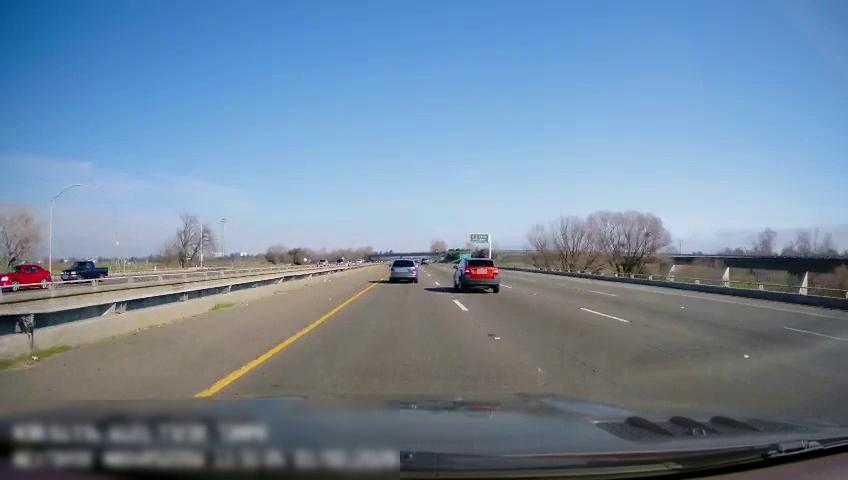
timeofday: Day
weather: Sunny
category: Drivable Space
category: Drivable Space
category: Vehicles | SUV
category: Vehicles | Car
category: Vehicles | Truck
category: Vehicles | Truck
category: Vehicles | Car
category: Vehicles | SUV
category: Lanes | Current Lane
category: Lanes | Current Lane
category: Lanes | Alternate Lane
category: Lanes | Alternate Lane
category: Lanes | Alternate Lane
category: Traffic | Signs